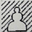
Piece: wP